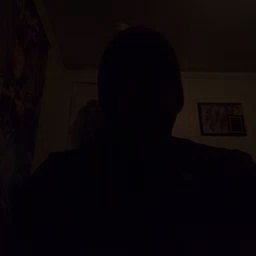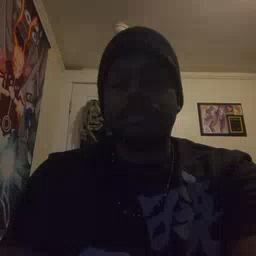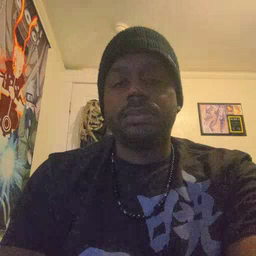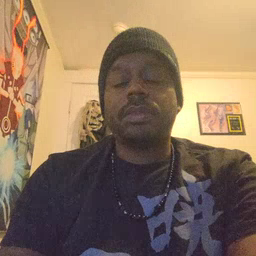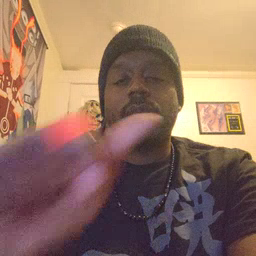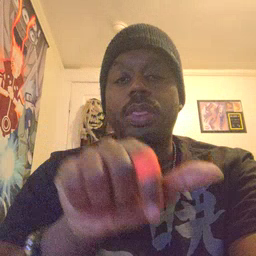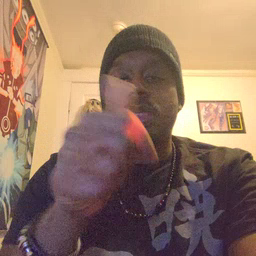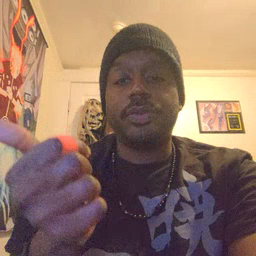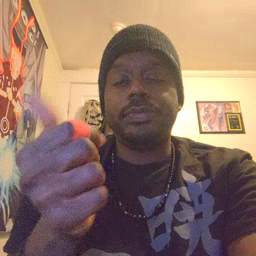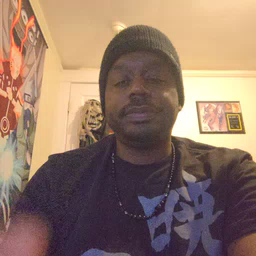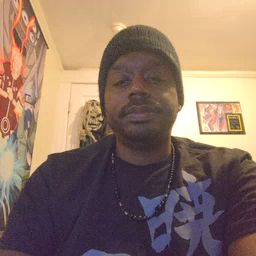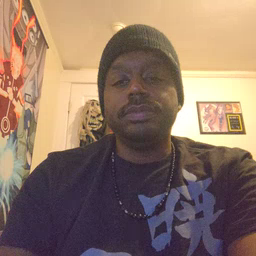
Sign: another